Brain MRI, t1w sequence, axial 2D slice.
Patient: age 25, sex F, weight 78 kg, height 1.78 m
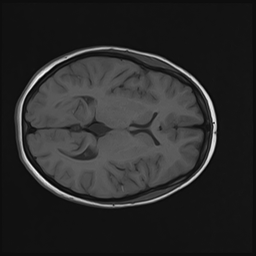